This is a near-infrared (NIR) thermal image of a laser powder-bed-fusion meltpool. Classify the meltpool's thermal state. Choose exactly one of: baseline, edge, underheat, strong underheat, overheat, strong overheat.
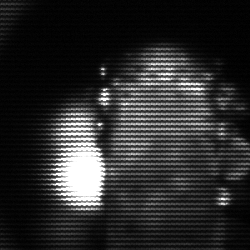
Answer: strong underheat